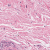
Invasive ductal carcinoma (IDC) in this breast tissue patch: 0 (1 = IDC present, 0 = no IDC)